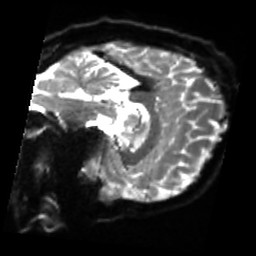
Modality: sbref
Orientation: sagittal
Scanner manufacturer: siemens
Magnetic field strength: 3 T
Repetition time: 4 s
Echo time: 0.0594 s